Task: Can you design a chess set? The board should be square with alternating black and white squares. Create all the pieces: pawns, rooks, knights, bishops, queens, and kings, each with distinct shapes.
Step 3731:
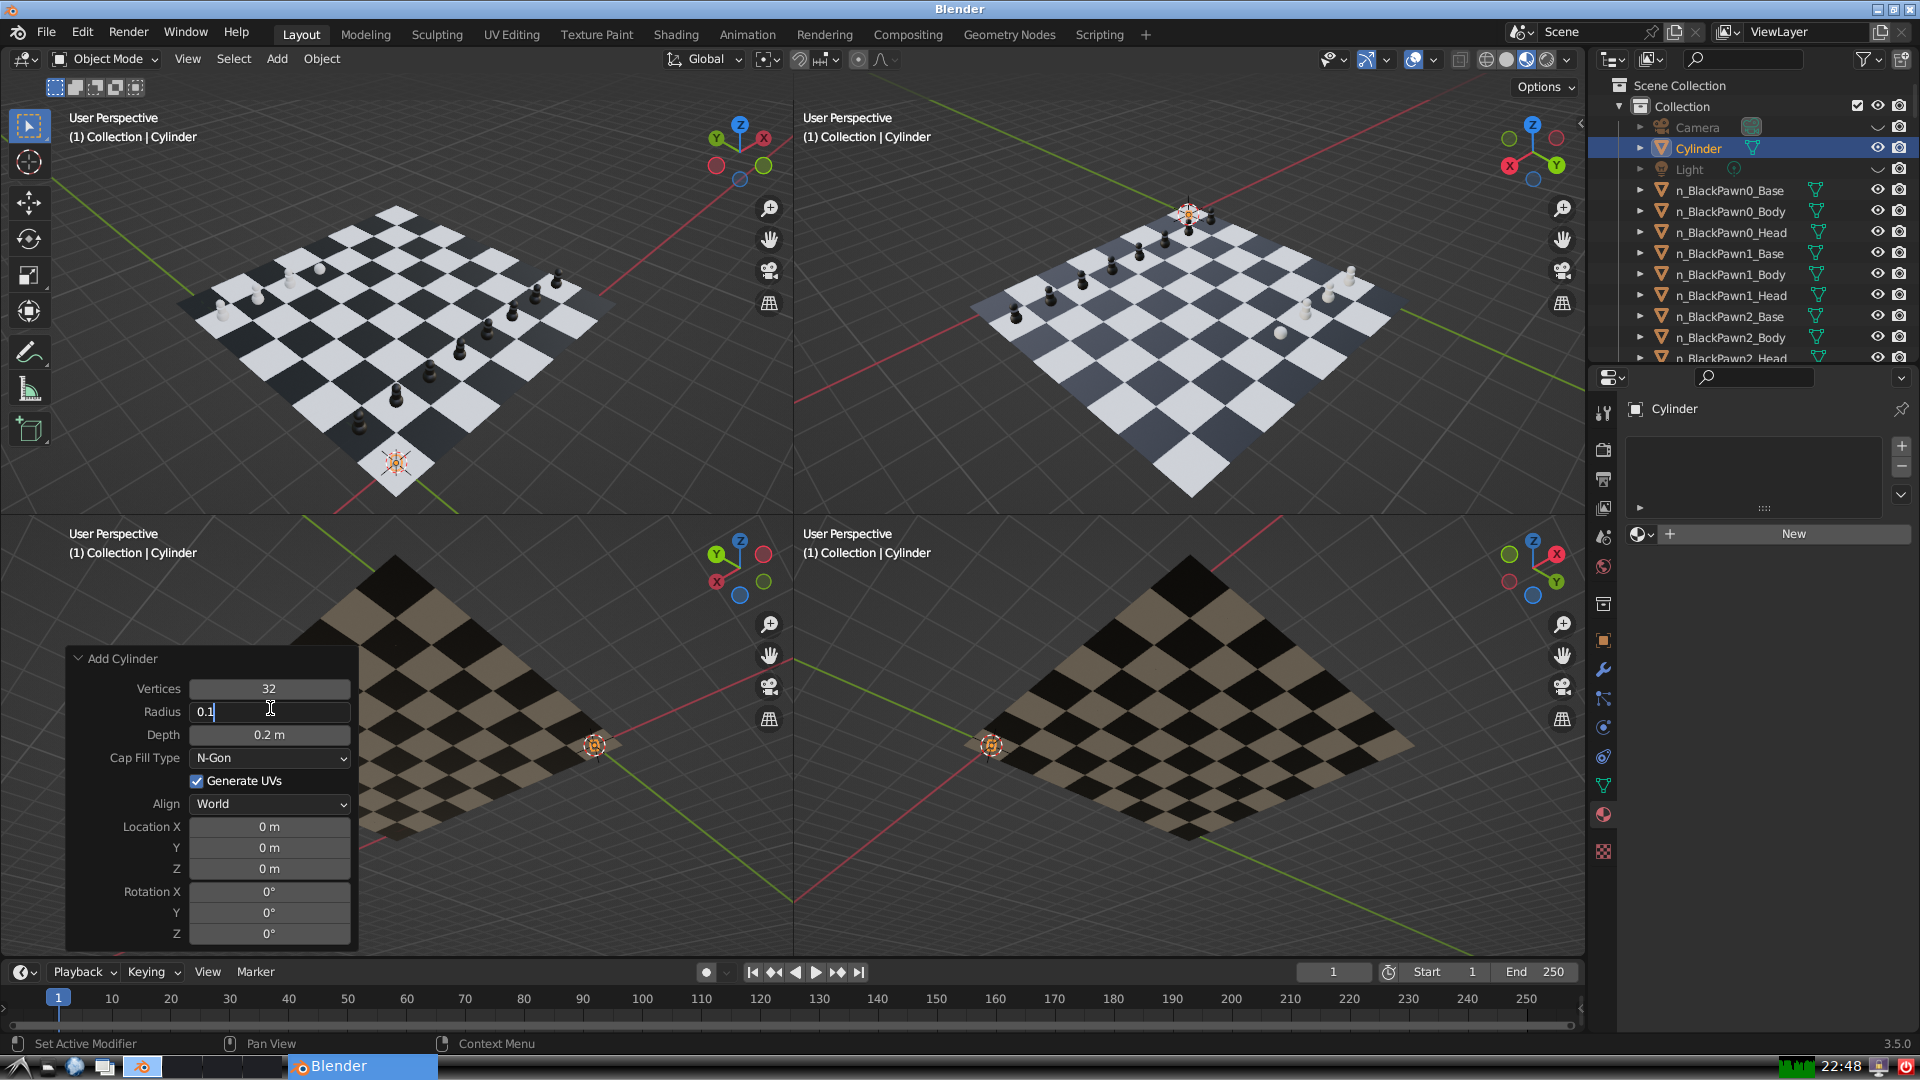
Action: {"key_press": ['Return']}